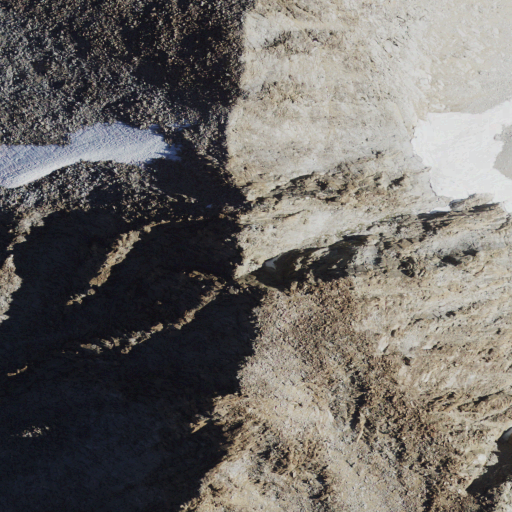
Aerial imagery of mountain in California named Seven Gables containing barren land, shrub, snow, and grassland